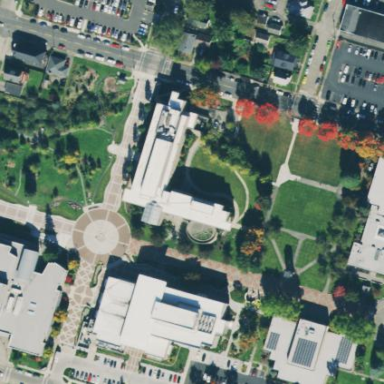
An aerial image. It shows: College building.